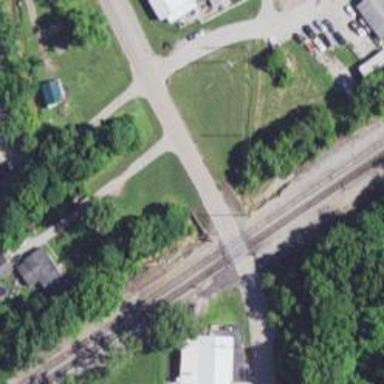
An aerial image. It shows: Railway level crossing.